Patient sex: F
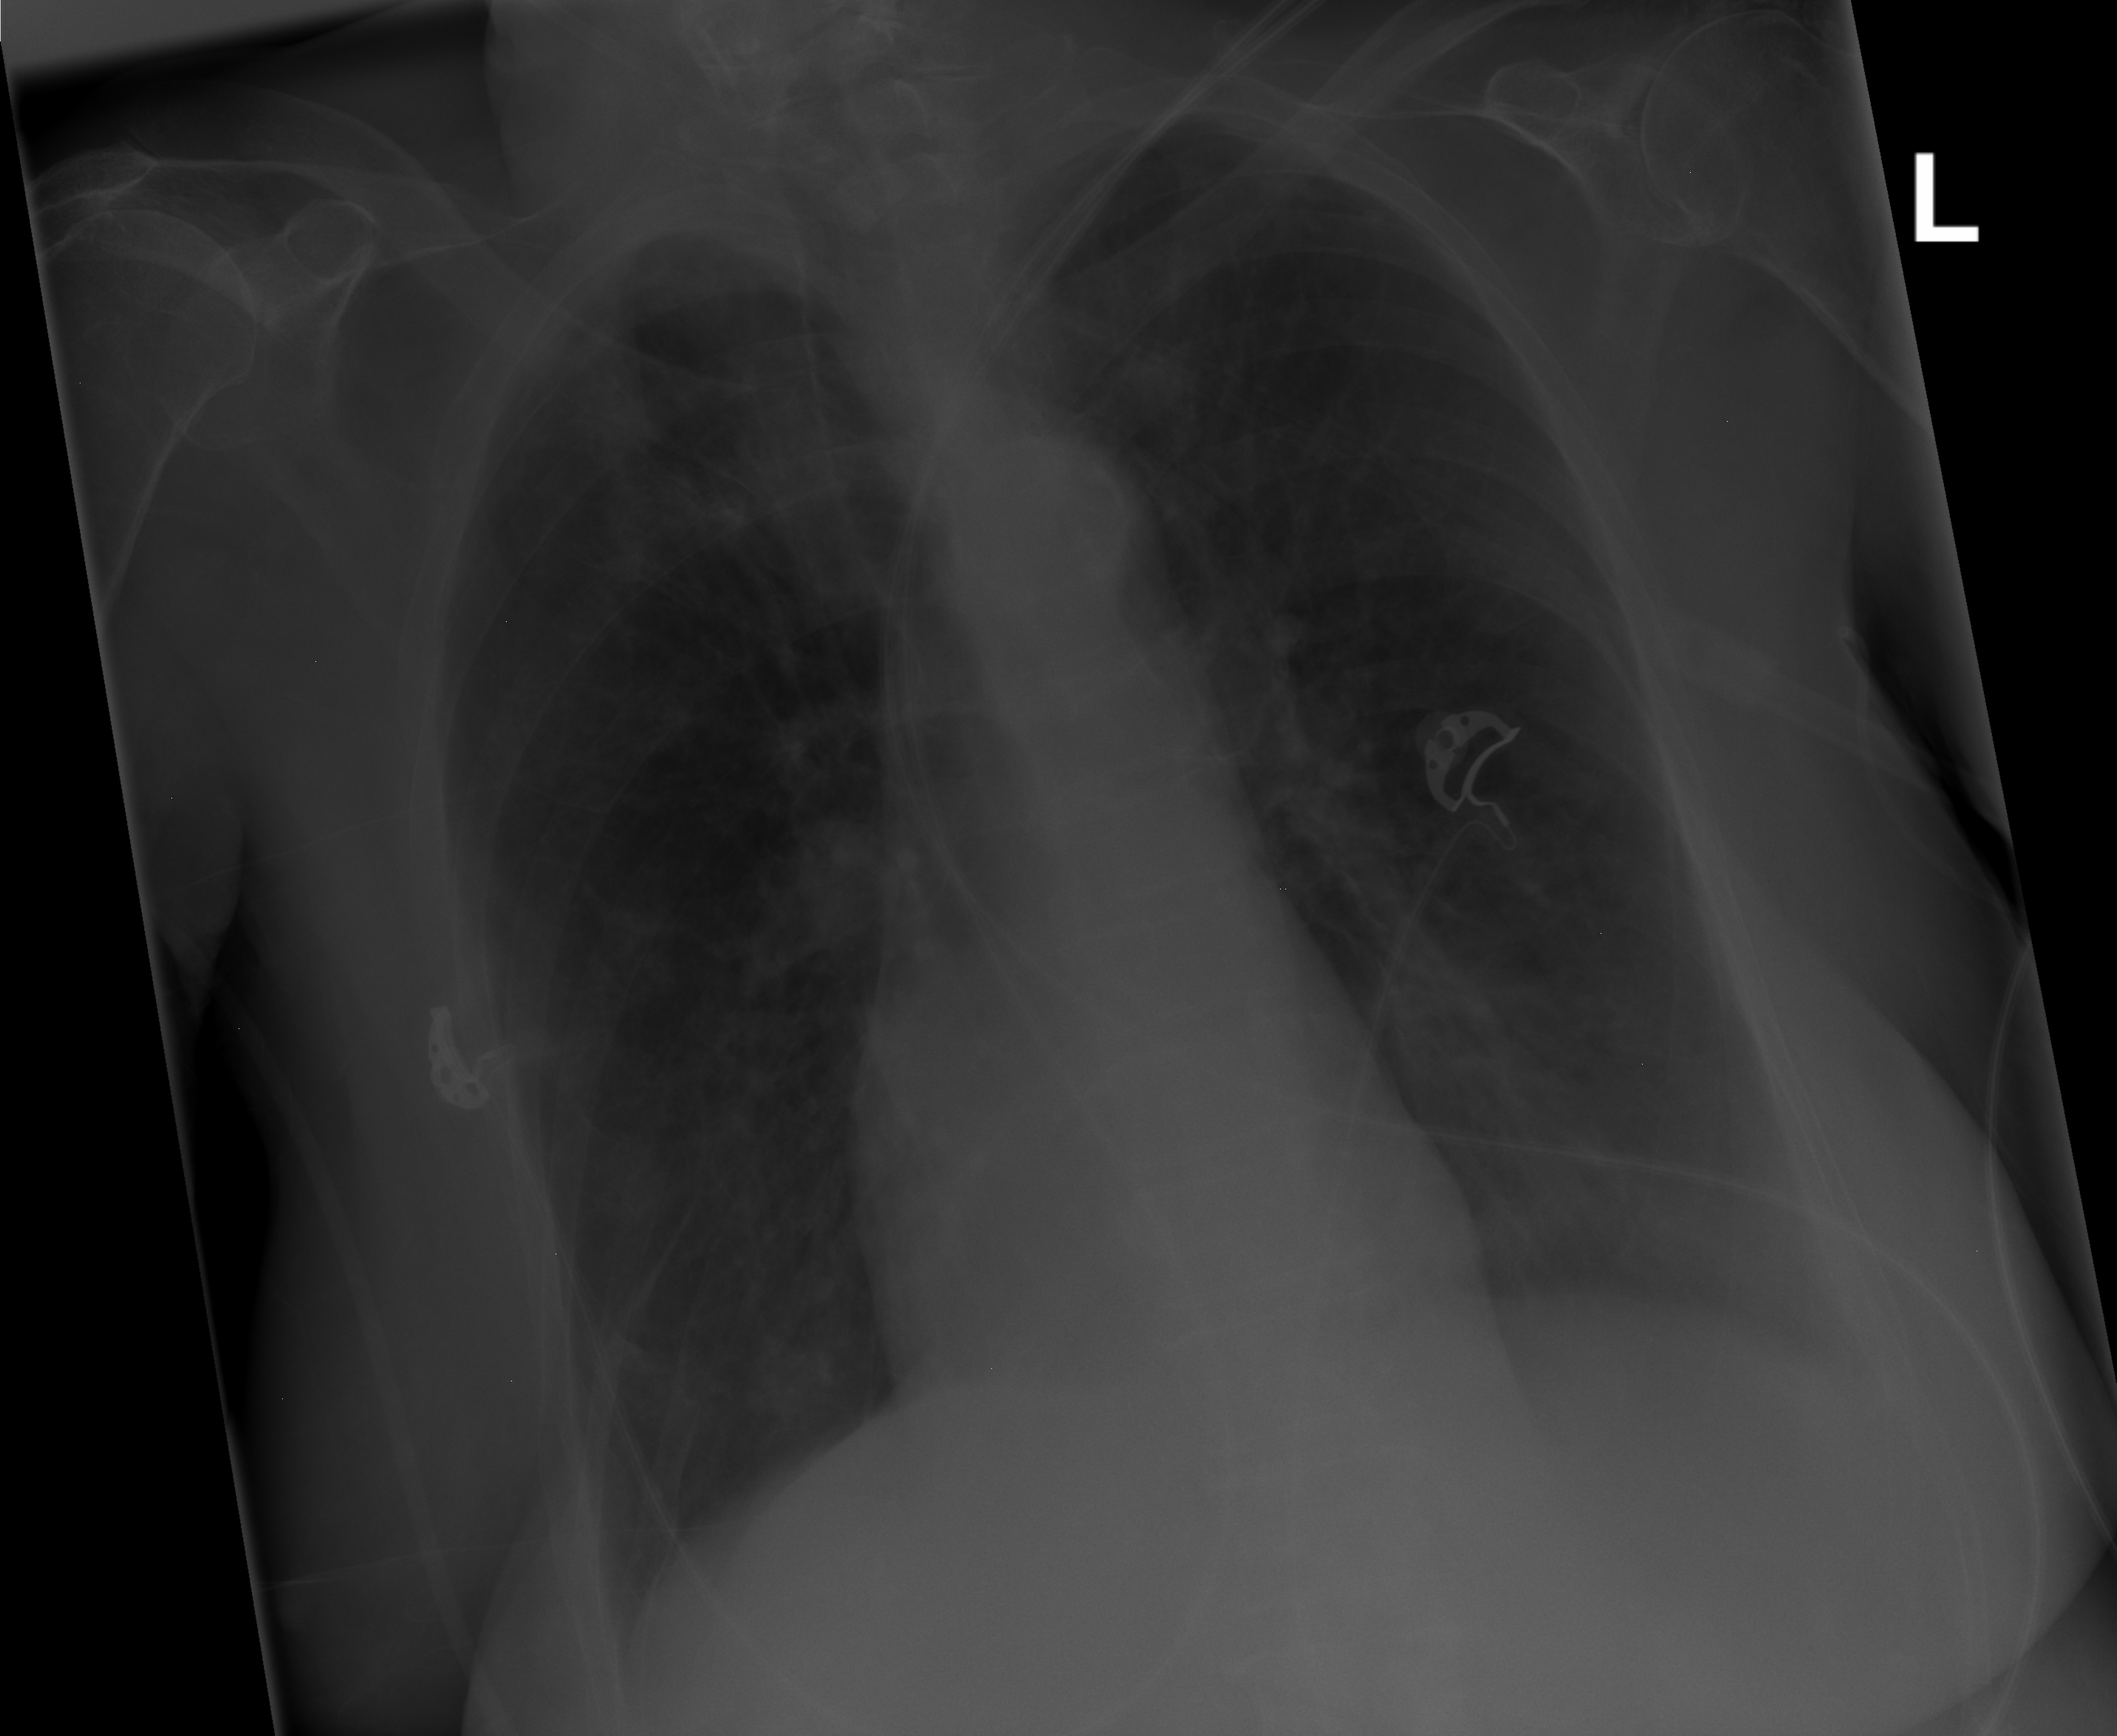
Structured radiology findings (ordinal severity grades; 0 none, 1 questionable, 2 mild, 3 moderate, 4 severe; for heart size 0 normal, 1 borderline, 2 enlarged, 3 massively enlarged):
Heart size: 0
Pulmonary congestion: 0
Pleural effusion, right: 0
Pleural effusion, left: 2
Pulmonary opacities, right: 0
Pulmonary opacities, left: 0
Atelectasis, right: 0
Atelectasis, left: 2